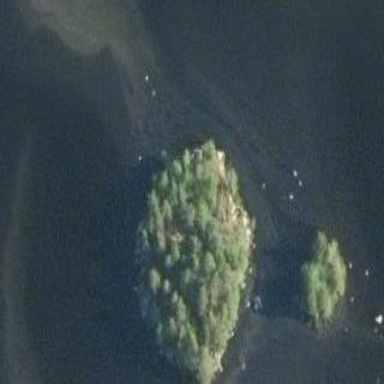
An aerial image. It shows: Beautiful lake surrounded by nature.